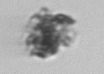
Label: detritus